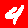
Digit: 4